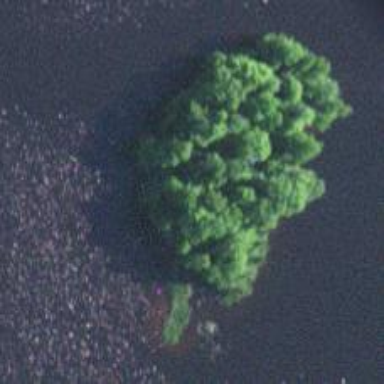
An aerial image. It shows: Island.